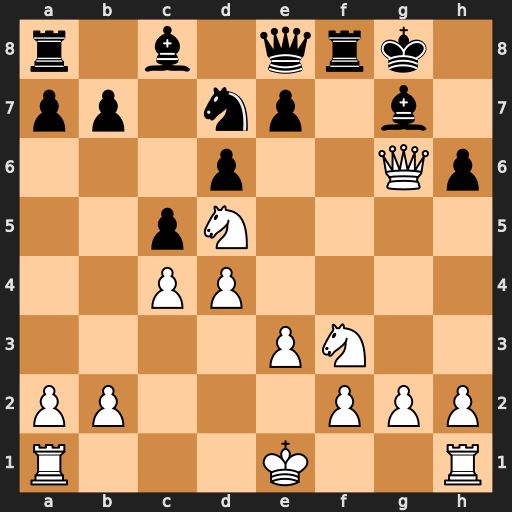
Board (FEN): r1b1qrk1/pp1np1b1/3p2Qp/2pN4/2PP4/4PN2/PP3PPP/R3K2R
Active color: w
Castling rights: KQ
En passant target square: -
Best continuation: Qxe8 Rxe8 Nc7